Field crop: maize
Growth stage: 2
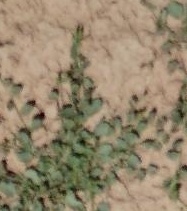
Species: convolvulus